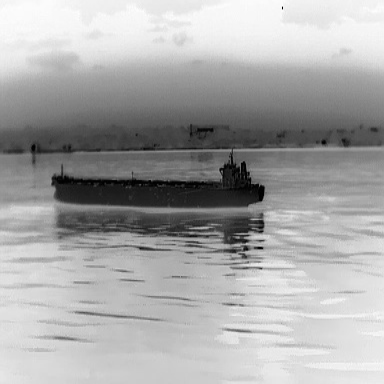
There is a liner in the infrared image.